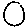
Label: moon